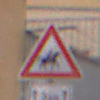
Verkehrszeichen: ReiterLinks
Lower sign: LaengeEinerStrecke2
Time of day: Midday
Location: Outdoor (Urban)
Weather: Overcast
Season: NotSpecified
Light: Natural